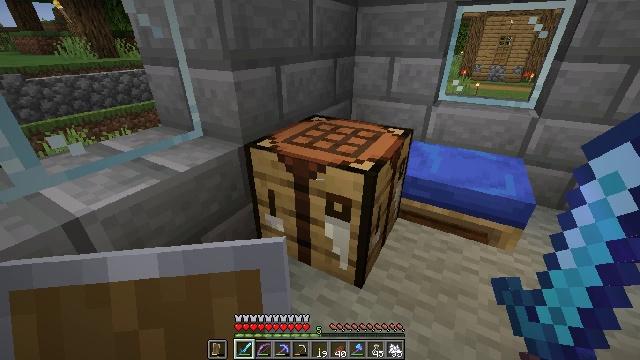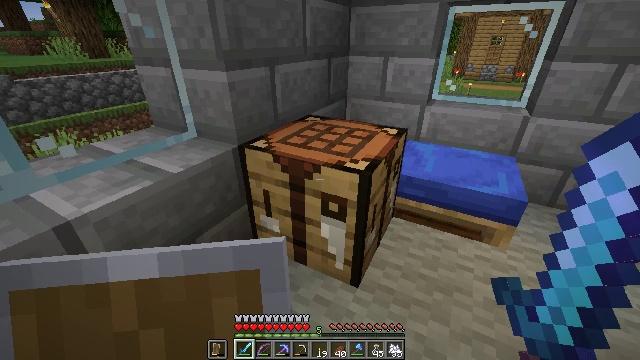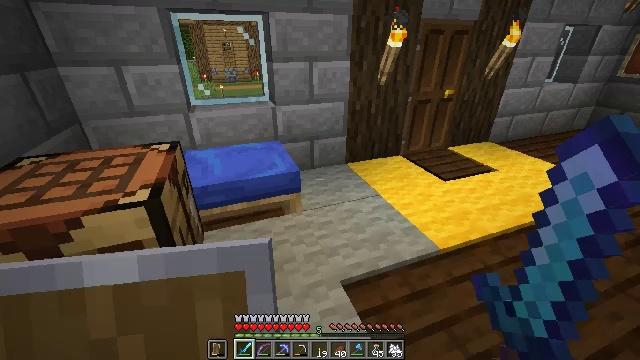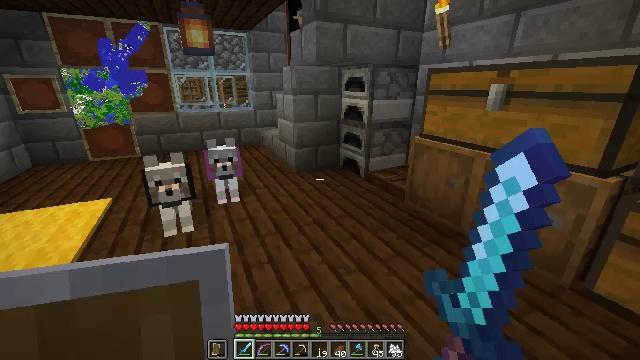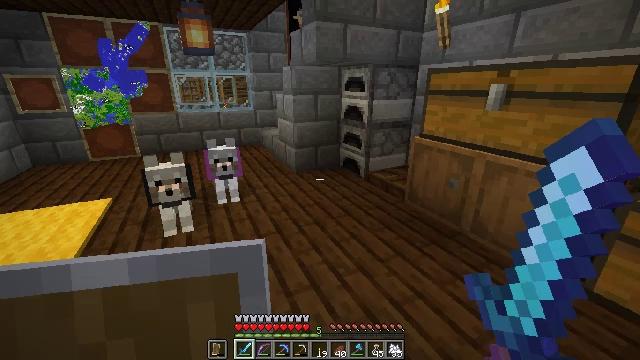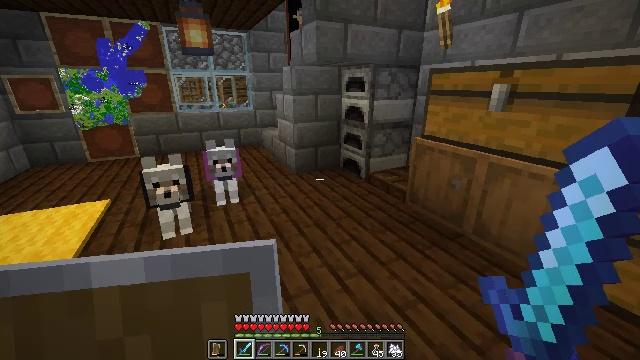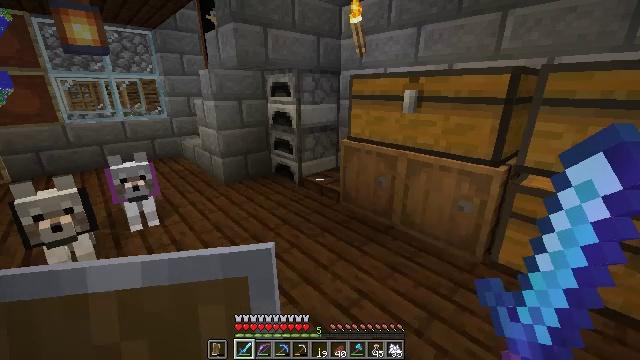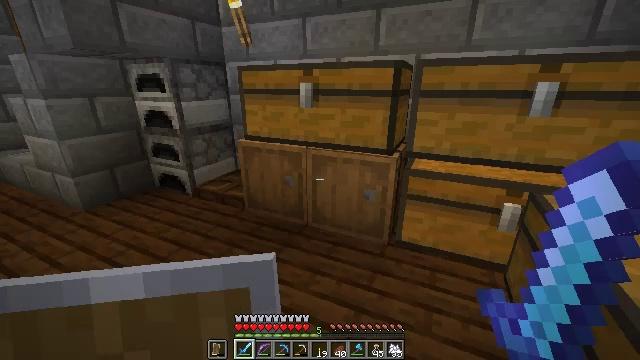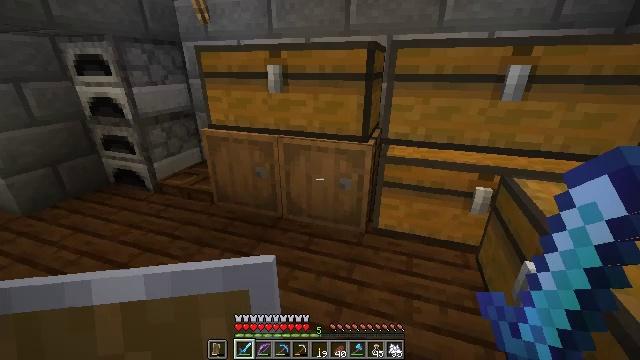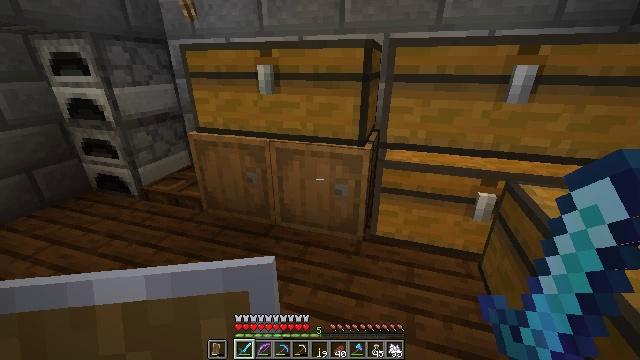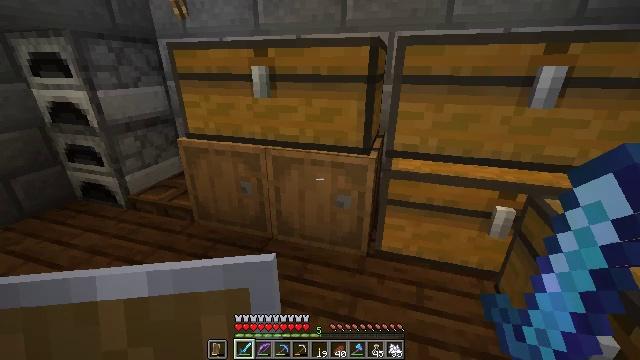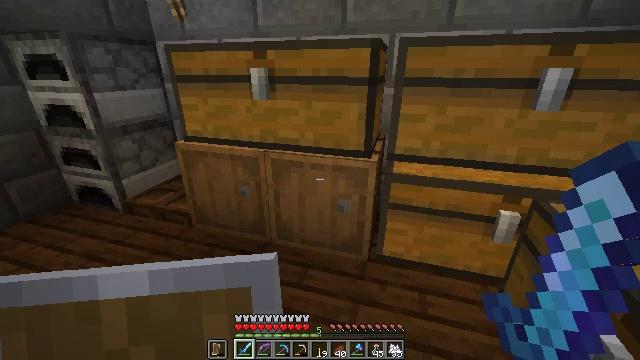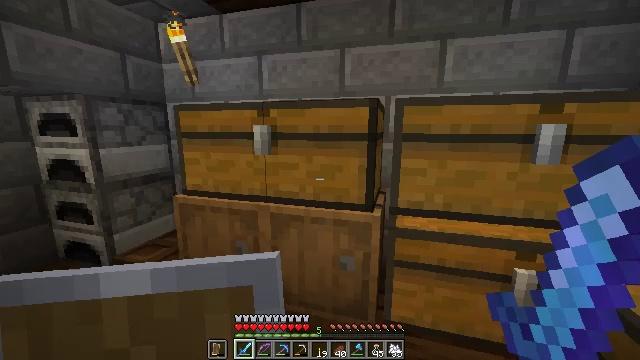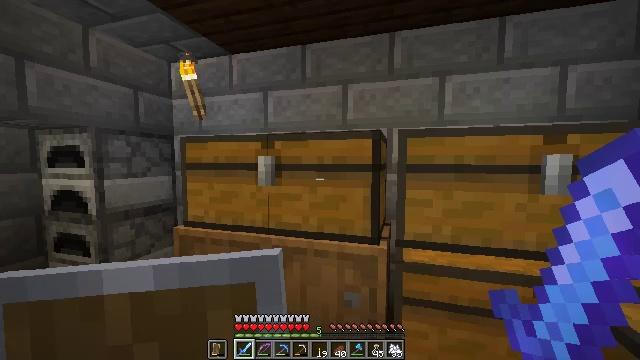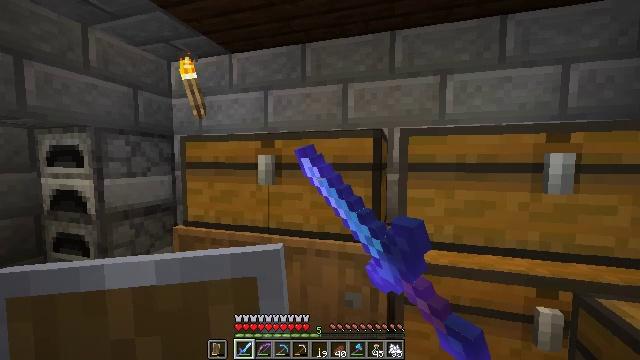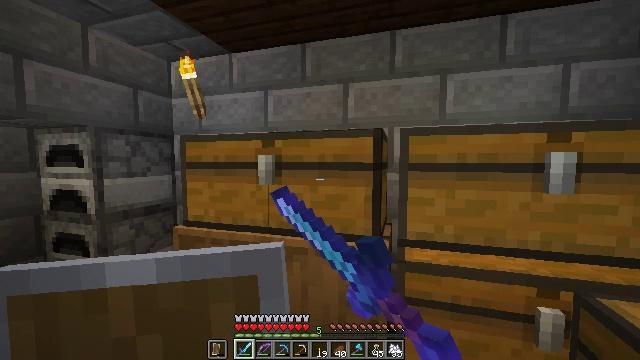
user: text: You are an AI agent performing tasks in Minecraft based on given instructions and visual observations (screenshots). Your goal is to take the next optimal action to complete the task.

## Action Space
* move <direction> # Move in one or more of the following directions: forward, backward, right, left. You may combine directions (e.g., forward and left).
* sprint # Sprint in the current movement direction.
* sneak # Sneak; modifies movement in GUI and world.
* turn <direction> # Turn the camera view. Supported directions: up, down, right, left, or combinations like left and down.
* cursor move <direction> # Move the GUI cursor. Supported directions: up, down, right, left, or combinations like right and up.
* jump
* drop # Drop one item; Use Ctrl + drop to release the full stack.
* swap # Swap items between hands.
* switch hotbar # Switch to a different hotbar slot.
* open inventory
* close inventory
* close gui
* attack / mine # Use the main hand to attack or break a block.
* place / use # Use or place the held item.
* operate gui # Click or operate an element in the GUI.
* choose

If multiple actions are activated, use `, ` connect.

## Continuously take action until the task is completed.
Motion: motion action
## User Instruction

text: Make sure to have the materials to craft a campfire.
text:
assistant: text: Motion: turn right, close gui
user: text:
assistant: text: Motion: turn right and up
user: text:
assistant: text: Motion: turn right and up
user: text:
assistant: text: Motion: no_op
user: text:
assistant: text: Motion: move forward
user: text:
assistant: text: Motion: move forward, turn right
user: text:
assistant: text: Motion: move forward, turn right
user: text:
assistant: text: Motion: move forward, turn right and down
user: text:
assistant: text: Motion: move forward, turn right
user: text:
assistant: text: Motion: no_op
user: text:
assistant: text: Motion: no_op
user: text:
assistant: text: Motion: turn up
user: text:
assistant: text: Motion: turn up, use / place
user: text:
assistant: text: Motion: use / place
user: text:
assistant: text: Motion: no_op
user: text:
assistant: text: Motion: no_op
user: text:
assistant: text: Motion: no_op
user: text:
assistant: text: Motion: open gui
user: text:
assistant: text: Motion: no_op
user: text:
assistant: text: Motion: cursor move right and down
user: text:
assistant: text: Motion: cursor move down
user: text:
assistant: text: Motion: sneak
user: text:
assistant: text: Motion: sneak, cursor move up
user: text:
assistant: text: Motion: sneak
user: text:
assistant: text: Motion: operate gui
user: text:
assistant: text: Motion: operate gui
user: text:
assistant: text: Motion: cursor move right and down
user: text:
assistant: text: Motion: cursor move down
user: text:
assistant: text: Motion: no_op
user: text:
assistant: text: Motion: choose